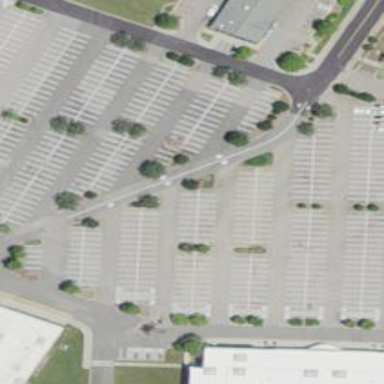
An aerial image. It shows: Parking area with asphalt surface.